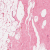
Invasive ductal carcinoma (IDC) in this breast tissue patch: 0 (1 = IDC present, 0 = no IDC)